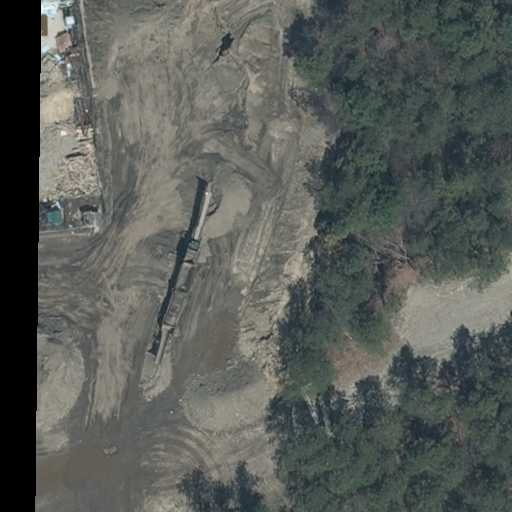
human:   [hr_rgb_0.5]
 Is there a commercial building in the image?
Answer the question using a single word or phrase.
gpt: no

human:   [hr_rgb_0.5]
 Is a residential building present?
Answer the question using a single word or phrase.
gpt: no

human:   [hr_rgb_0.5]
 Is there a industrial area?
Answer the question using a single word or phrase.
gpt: yes

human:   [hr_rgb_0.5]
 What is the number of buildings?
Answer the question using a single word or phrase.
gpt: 2

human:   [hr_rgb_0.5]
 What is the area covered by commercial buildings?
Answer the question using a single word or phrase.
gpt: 0m2

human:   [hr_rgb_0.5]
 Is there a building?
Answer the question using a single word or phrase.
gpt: yes

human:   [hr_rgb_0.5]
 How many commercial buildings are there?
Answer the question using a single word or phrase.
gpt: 0

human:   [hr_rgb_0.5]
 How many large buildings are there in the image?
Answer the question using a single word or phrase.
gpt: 0

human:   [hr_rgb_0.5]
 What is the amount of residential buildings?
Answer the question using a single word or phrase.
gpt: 0

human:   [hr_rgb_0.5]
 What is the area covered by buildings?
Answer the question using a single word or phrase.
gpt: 83m2

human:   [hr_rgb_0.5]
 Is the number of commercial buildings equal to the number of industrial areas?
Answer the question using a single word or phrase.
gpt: no

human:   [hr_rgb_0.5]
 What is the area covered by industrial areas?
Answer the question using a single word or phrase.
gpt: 4228m2

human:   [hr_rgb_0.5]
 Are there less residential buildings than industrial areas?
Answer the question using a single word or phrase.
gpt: yes

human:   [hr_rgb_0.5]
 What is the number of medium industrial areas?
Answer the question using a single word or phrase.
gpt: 0

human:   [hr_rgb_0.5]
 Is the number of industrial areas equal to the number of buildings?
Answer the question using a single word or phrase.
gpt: no

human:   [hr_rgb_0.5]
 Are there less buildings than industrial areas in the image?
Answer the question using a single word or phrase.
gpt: no

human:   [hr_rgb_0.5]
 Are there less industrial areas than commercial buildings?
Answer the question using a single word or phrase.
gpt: no

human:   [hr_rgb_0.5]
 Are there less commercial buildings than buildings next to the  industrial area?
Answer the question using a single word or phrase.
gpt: yes

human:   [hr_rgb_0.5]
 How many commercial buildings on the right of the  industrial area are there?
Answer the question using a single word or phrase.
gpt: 0

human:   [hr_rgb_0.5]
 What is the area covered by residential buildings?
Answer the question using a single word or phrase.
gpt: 0m2

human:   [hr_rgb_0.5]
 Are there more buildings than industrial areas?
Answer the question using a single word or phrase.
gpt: yes

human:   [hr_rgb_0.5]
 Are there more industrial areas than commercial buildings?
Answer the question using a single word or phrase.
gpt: yes

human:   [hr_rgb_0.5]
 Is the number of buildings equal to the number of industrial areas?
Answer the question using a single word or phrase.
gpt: no

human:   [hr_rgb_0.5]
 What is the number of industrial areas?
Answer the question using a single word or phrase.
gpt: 1

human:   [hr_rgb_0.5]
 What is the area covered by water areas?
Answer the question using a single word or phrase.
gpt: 0m2

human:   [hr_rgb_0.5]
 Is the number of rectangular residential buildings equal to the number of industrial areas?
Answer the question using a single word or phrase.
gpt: no

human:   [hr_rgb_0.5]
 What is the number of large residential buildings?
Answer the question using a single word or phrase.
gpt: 0

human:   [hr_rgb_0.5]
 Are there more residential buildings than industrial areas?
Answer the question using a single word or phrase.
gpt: no

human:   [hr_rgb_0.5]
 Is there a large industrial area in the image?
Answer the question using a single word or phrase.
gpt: yes

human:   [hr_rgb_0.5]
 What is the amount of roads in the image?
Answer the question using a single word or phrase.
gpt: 0

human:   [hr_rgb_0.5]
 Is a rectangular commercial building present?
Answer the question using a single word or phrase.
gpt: no

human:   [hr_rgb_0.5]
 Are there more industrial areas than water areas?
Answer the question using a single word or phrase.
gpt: yes

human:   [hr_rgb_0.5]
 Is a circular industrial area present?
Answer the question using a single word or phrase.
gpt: no

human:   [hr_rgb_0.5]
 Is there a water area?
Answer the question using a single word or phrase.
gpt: no

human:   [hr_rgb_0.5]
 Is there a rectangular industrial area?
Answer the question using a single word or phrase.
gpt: yes

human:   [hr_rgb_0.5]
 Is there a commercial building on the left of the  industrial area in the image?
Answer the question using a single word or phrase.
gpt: no

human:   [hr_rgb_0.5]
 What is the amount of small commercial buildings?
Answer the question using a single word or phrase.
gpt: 0

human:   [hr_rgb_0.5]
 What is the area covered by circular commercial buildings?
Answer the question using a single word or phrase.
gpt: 0m2

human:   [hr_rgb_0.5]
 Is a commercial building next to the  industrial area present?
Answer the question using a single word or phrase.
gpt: no

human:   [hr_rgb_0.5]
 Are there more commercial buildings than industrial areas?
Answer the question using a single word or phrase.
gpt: no

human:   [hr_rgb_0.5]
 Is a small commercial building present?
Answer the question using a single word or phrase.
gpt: no

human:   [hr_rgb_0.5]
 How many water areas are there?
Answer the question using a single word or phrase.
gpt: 0

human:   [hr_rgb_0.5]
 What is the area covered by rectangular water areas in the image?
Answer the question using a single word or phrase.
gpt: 0m2

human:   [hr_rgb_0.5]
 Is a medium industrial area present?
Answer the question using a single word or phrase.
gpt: no

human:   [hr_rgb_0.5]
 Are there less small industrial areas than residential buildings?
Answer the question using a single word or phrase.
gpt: no

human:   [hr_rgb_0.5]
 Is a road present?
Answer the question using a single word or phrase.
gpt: no

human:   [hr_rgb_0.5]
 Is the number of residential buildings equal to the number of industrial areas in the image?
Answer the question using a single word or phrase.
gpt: no

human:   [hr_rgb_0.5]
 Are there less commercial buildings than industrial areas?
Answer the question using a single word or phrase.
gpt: yes

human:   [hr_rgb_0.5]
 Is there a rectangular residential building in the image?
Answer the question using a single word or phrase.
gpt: no

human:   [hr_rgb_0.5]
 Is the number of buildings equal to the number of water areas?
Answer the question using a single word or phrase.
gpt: no

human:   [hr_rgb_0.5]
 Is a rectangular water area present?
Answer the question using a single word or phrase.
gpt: no

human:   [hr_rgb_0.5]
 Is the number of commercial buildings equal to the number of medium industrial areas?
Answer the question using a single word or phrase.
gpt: yes

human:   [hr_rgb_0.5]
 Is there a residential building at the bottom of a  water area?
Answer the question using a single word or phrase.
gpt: no

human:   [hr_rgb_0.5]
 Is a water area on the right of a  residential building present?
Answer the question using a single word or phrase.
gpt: no

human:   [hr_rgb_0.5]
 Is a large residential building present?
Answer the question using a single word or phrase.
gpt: no

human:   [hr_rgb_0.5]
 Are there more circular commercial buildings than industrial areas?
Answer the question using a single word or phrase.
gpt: no

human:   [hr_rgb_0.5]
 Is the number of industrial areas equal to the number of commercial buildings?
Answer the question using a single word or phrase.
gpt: no

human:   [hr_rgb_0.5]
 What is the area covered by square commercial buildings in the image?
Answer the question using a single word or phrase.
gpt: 0m2

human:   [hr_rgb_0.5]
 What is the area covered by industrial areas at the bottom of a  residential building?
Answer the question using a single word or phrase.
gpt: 0m2

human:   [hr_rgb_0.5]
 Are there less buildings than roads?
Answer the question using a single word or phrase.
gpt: no

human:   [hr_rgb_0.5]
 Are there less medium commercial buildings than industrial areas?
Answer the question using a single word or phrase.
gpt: yes

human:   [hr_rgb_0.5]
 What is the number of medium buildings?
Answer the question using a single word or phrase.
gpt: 0

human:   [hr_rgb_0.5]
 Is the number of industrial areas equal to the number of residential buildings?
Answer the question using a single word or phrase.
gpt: no

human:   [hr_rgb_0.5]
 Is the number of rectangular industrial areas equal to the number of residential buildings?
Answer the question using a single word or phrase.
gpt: no